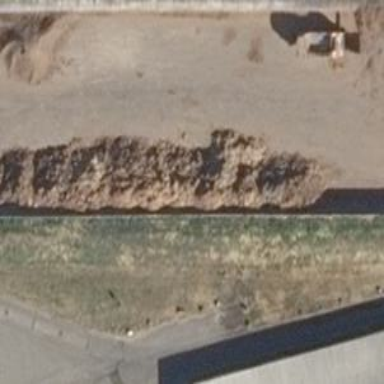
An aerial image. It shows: Building that is bunker silo.